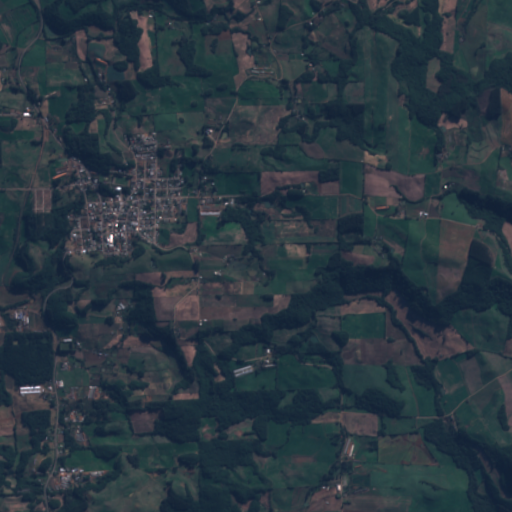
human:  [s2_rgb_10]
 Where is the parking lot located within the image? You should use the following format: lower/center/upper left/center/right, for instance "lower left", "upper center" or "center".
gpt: The parking lot is located in the center left of the image.
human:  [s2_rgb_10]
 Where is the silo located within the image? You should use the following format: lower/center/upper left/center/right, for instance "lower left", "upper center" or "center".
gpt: The silo is located in the center left of the image.
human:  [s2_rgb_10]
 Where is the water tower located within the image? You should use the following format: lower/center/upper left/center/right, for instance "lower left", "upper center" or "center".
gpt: The water tower is located in the center left of the image.
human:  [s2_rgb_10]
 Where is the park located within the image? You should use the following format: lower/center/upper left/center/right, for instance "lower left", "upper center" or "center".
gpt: There is no park in the image.